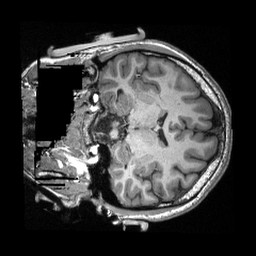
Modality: T1w
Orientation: coronal
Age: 18
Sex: female